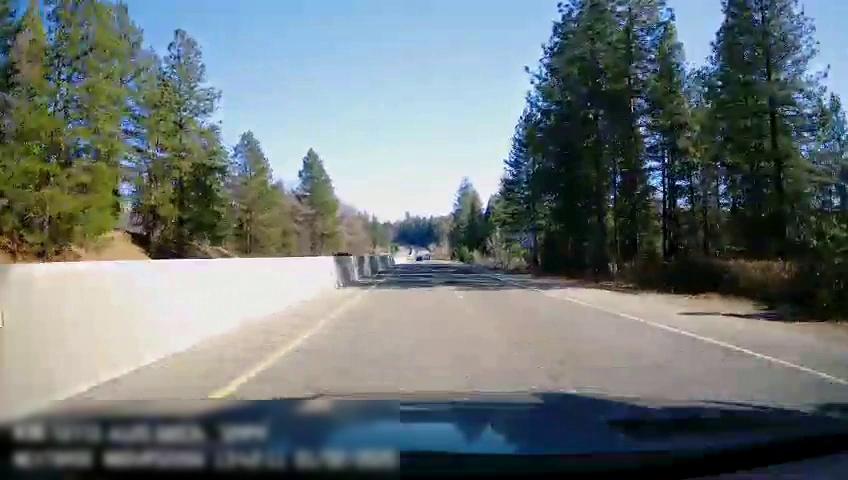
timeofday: Day
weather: Sunny
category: Drivable Space
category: Drivable Space
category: Lanes | Alternate Lane
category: Lanes | Current Lane
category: Lanes | Alternate Lane
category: Traffic | Signs